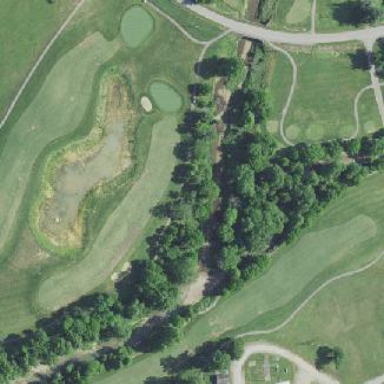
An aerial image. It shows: Golf fairway in the image.